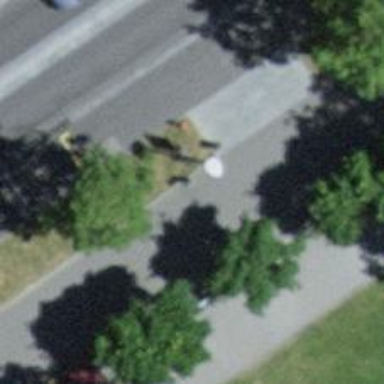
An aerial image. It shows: Bubbling drinking water fountain.